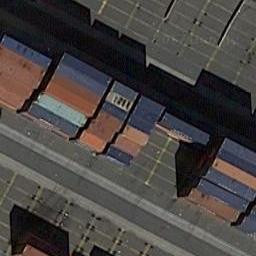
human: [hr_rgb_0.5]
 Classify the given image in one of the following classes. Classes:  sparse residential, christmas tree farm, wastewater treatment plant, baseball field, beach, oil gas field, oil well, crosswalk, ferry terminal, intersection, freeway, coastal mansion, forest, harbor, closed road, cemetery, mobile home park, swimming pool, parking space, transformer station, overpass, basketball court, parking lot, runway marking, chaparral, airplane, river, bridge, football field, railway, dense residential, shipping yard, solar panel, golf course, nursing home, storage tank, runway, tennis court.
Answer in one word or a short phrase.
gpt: shipping yard